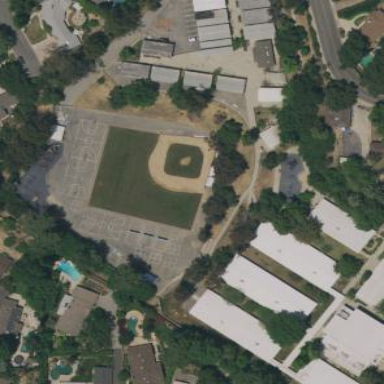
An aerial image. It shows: Baseball pitch for leisure land activities.